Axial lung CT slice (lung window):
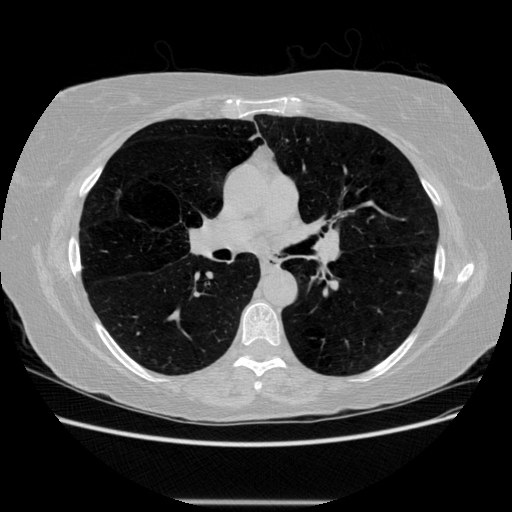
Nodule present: no